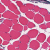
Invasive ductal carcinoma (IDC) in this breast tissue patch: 0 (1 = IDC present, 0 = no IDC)